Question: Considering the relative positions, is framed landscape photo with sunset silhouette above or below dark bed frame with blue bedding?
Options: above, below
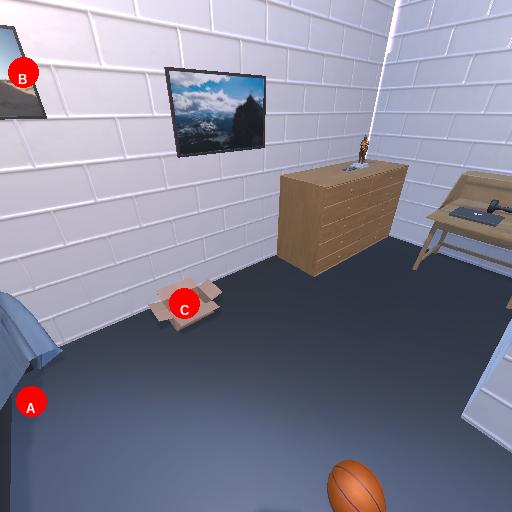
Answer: above